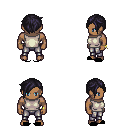
a pixel art fantasy rpg character, male body template, human, dark skin, white sleeveless shirt, metal pants, raven pixie cut hairstyle, bracelets, black slippers, four views (front, back, left, right), 2x2 character sprite sheet, small pixel art, hard edges, no anti-aliasing